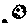
Label: moon